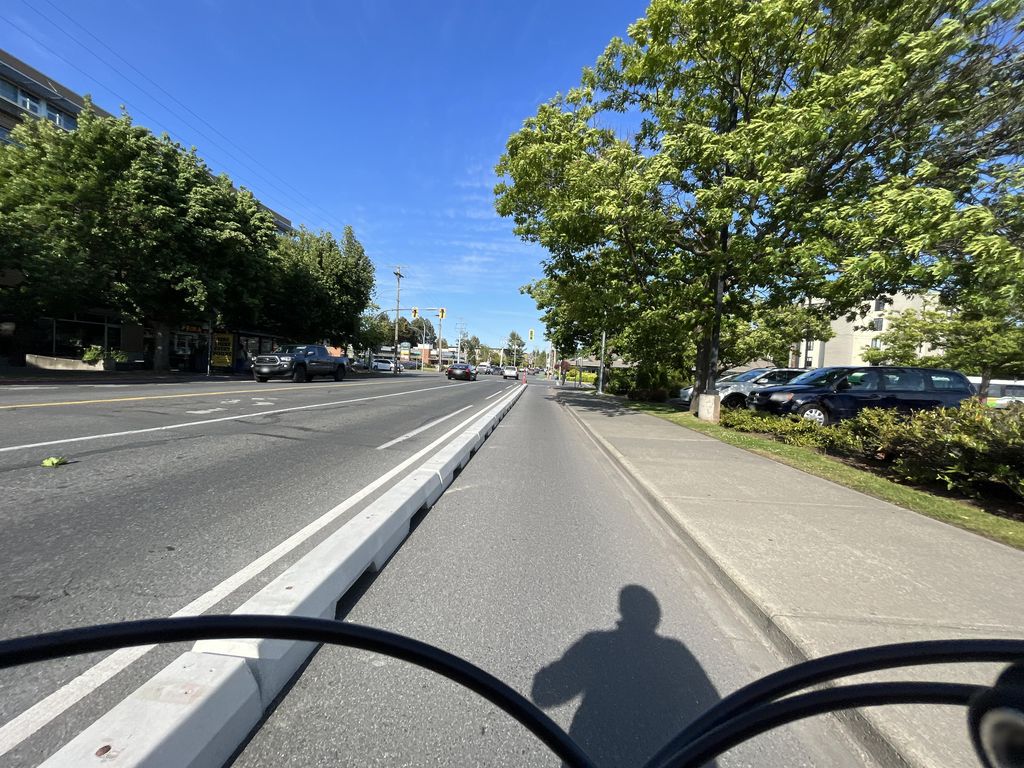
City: victoria